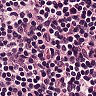
Metastatic tissue present: no